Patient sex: F
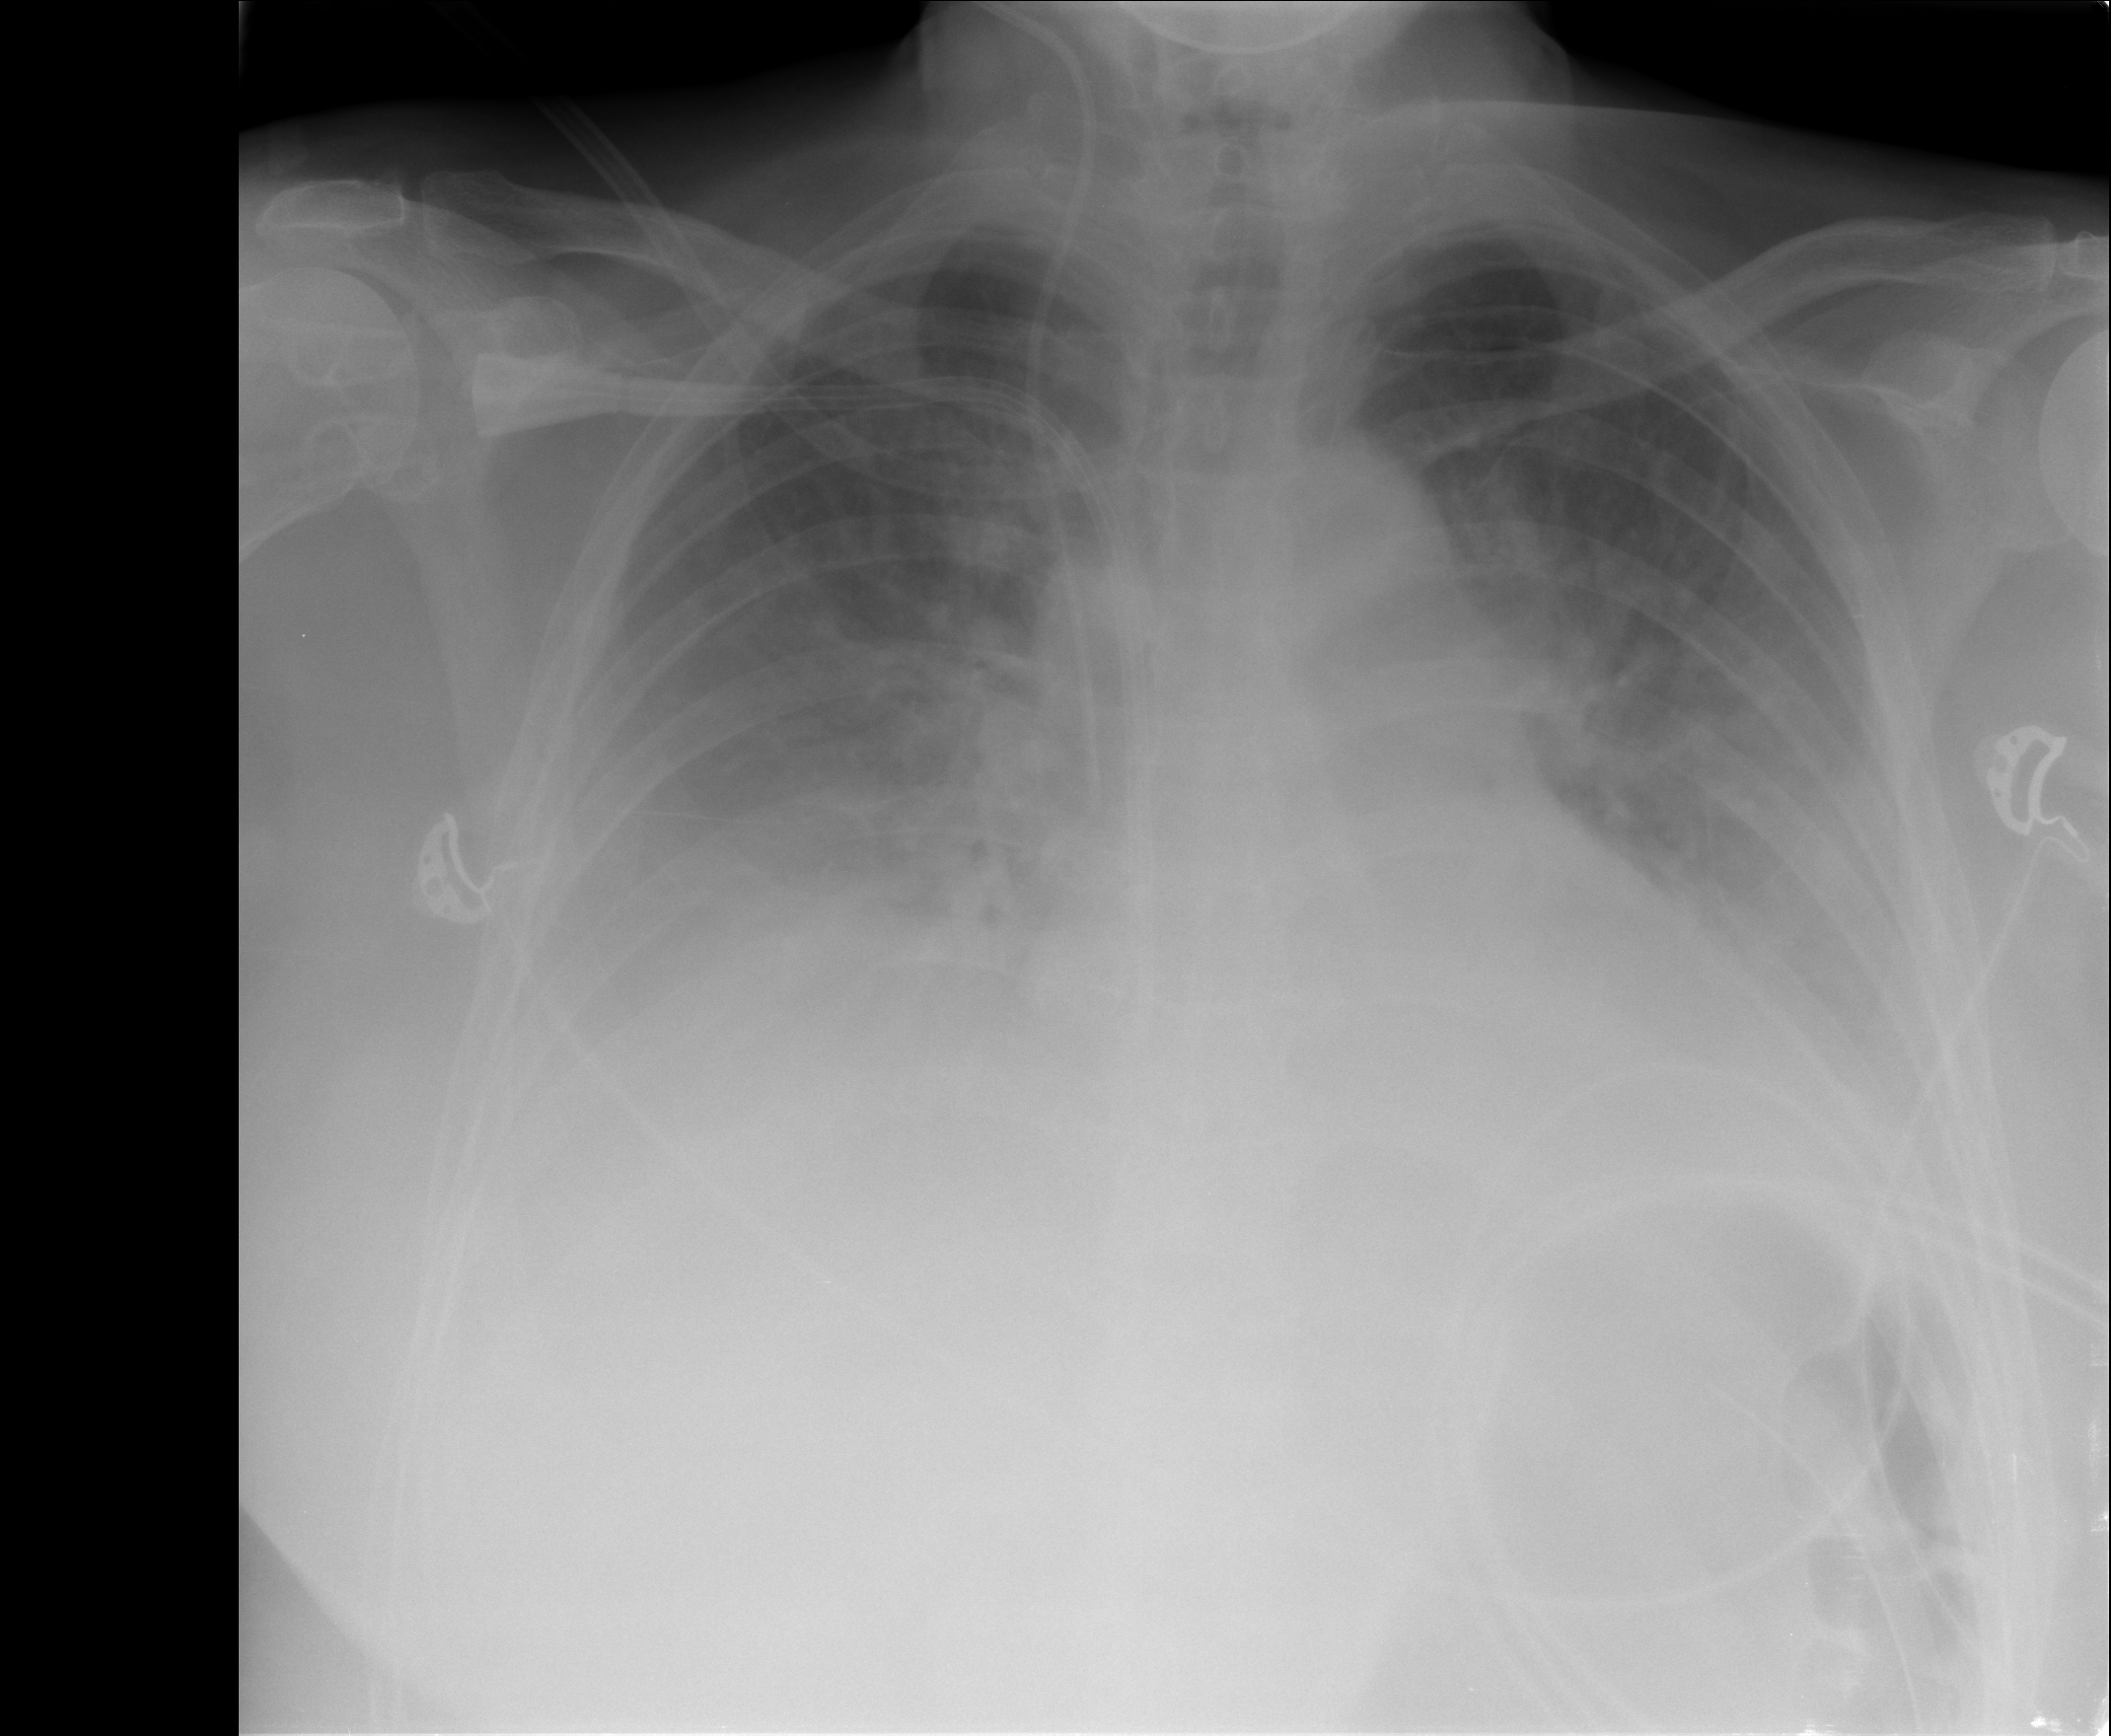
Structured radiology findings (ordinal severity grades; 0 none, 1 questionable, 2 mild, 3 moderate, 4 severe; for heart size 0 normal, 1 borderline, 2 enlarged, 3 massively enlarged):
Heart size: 0
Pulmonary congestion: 3
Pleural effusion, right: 3
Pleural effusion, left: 0
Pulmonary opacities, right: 2
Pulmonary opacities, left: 2
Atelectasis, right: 2
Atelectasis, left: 2